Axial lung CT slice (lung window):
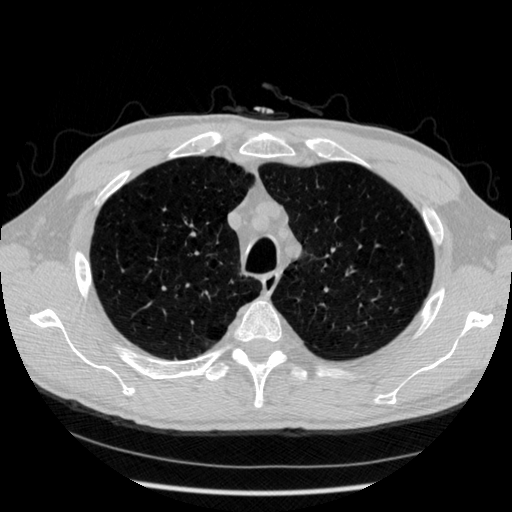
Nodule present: no